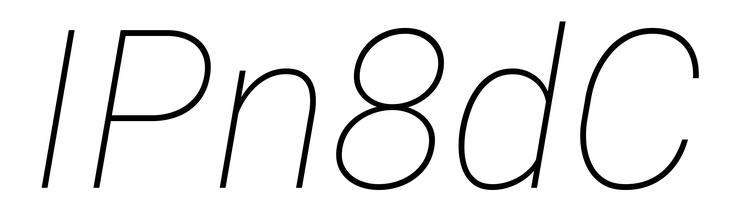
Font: Roboto-Italic_Thin_Italic